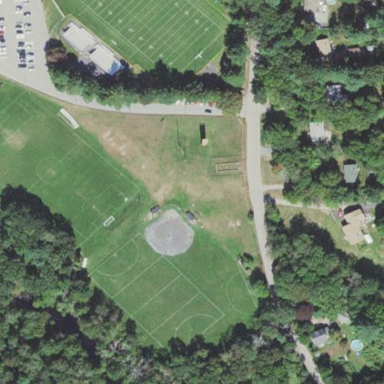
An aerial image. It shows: Soccer pitch designated for leisure and sports activities.